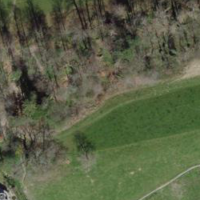
EUNIS habitat code: 44
Species observed at this site:
Ajuga reptans